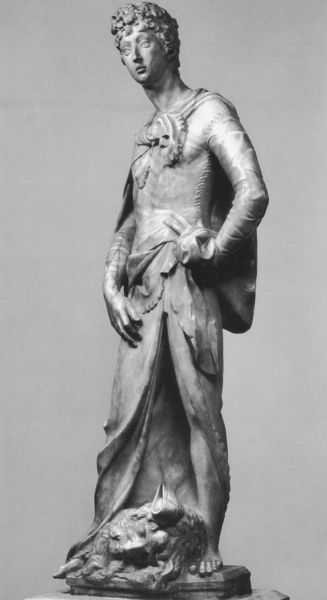
Titel: Marmor-David
Künstler: Donatello
Institution: Florenz, Bargello
Schlagwörter: fuß, hand, kopf, mann, umhang, marmor, tier, arm, bibel, gesicht, stein, figur, locken, skulptur, fell, bein, italien, fußboden, kaiser, bronze, junge, antike, rom, jüngling, toga, david, sieger, römisch, goliath, haarr, donatello, estehen